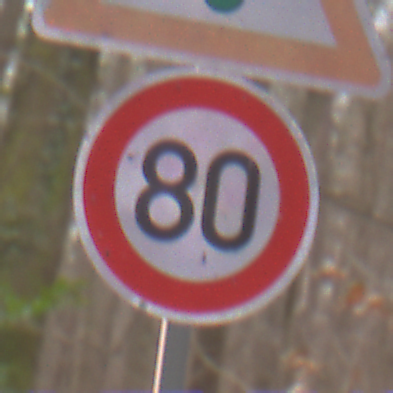
Verkehrszeichen: Geschwindigkeit80
Zusatzzeichen oben: Lichtzeichenanlage
Umgebung: Outdoor, Nature
Tageszeit: Midday
Wetter: Overcast
Licht: Natural
Jahreszeit: Autumn
Kontrast: LowContrast